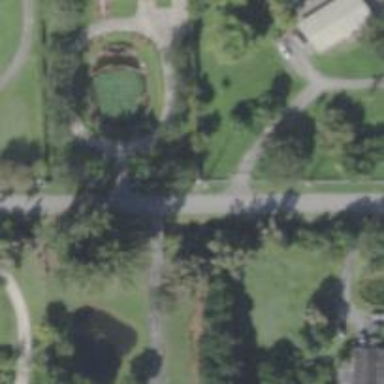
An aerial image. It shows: Driveway.